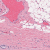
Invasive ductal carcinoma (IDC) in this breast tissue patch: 0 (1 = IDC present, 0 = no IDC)